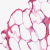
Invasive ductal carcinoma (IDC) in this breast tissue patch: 0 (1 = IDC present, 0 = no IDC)